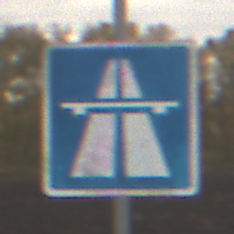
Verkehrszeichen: Autobahn
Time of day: MorningAfternoon
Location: Outdoor (Nature)
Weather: Overcast
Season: NotSpecified
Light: Natural